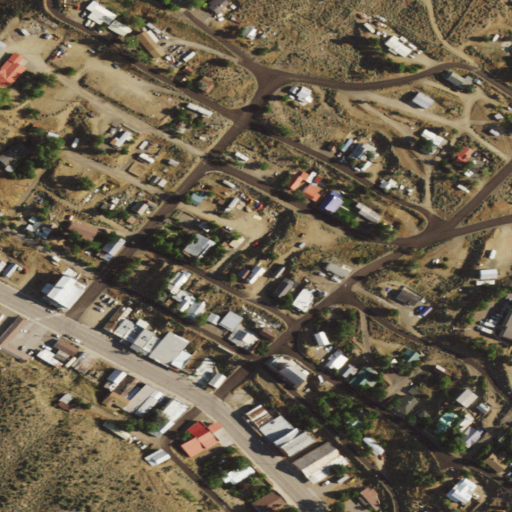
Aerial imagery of valley in Nevada named Cedar Ravine containing open development, low intensity development, medium intensity development, shrub, high intensity development, and grassland